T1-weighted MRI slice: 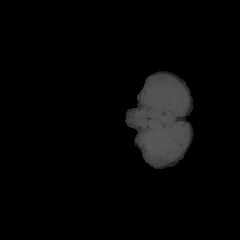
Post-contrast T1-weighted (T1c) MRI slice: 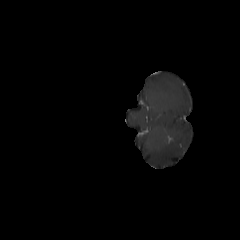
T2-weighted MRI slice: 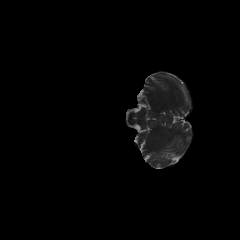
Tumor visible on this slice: no